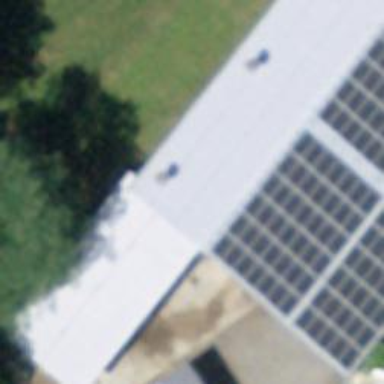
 consisting of solar photovoltaic panels."